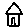
Label: house